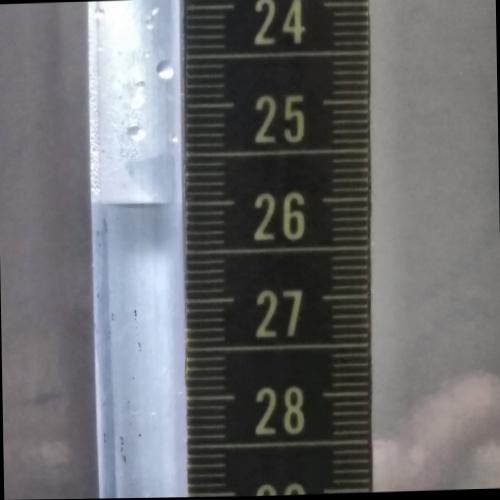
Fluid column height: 26.0 cm